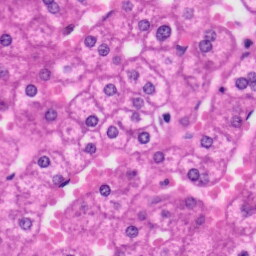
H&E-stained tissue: Liver